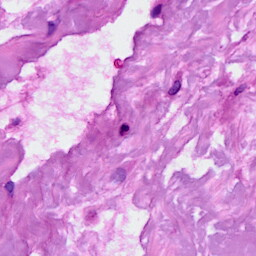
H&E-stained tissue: Breast